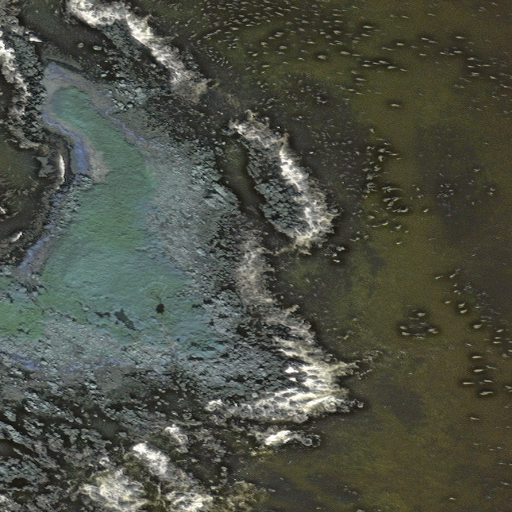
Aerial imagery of island in Alaska named Hmatax containing only unknown